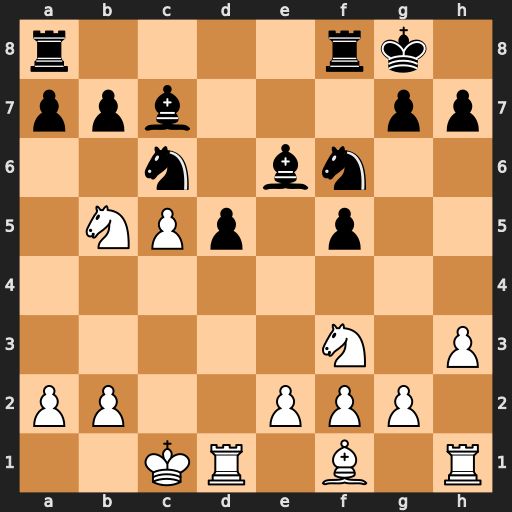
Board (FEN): r4rk1/ppb3pp/2n1bn2/1NPp1p2/8/5N1P/PP2PPP1/2KR1B1R
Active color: w
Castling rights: -
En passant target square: -
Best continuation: Nxc7 Bf7 Nxa8